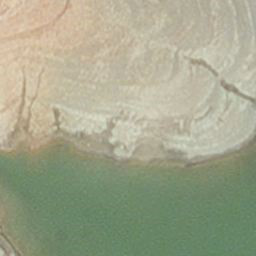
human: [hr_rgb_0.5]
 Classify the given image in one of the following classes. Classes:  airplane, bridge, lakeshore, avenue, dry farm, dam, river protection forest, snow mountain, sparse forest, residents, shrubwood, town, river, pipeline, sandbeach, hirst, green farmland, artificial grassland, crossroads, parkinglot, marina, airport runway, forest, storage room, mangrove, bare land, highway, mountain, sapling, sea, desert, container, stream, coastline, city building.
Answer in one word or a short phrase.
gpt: hirst